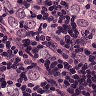
Metastatic tissue present: yes